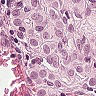
Metastatic tissue present: yes